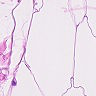
Metastatic tissue present: no